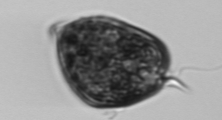
Label: Prorocentrum_micans